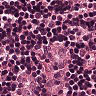
Metastatic tissue present: no